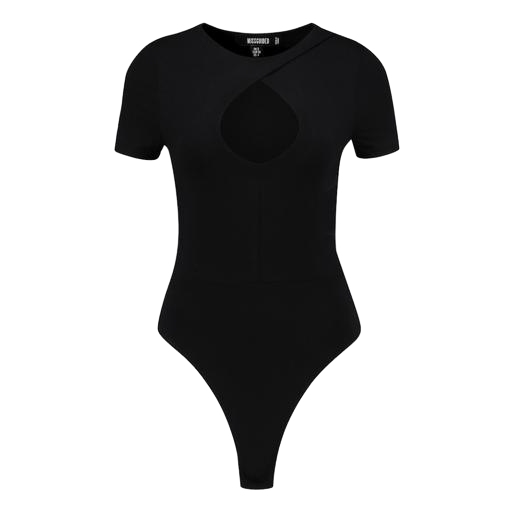
black mira cape-effect bodysuit, black plunge bodysuit, keyhole short sleeve, white background